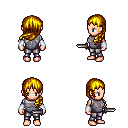
a pixel art fantasy rpg character, female body template, human, light skin, steel chest armor, metal pants, blonde left-swept hairstyle, white cloth bracers, dagger, four views (front, back, left, right), 2x2 character sprite sheet, small pixel art, hard edges, no anti-aliasing